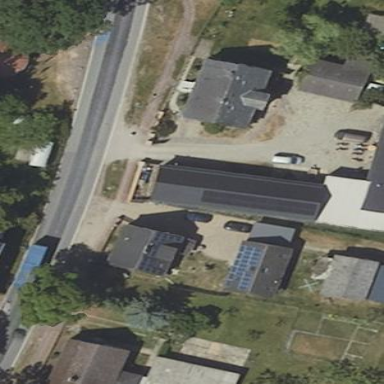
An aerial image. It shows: Shed.